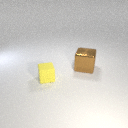
small yellow rubber cube in front of large brown metal cube